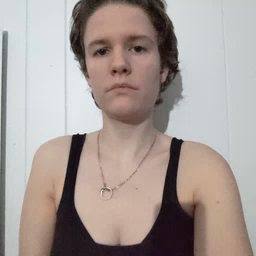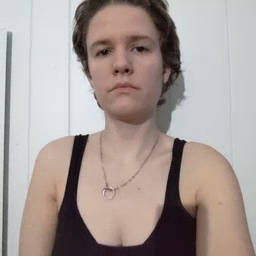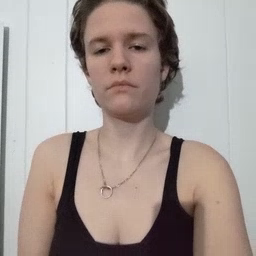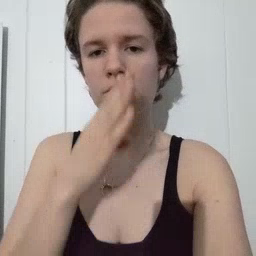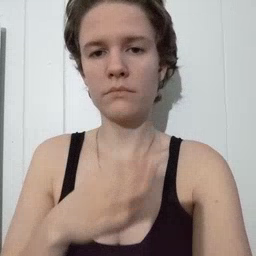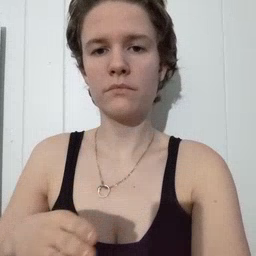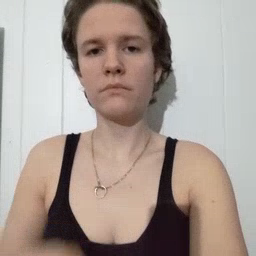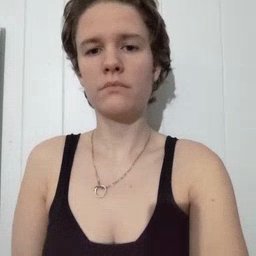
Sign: quiet